Field crop: tomato
Growth stage: 1
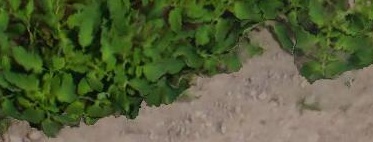
Species: tomato